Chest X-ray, AP view. Patient: 61 years old, sex M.
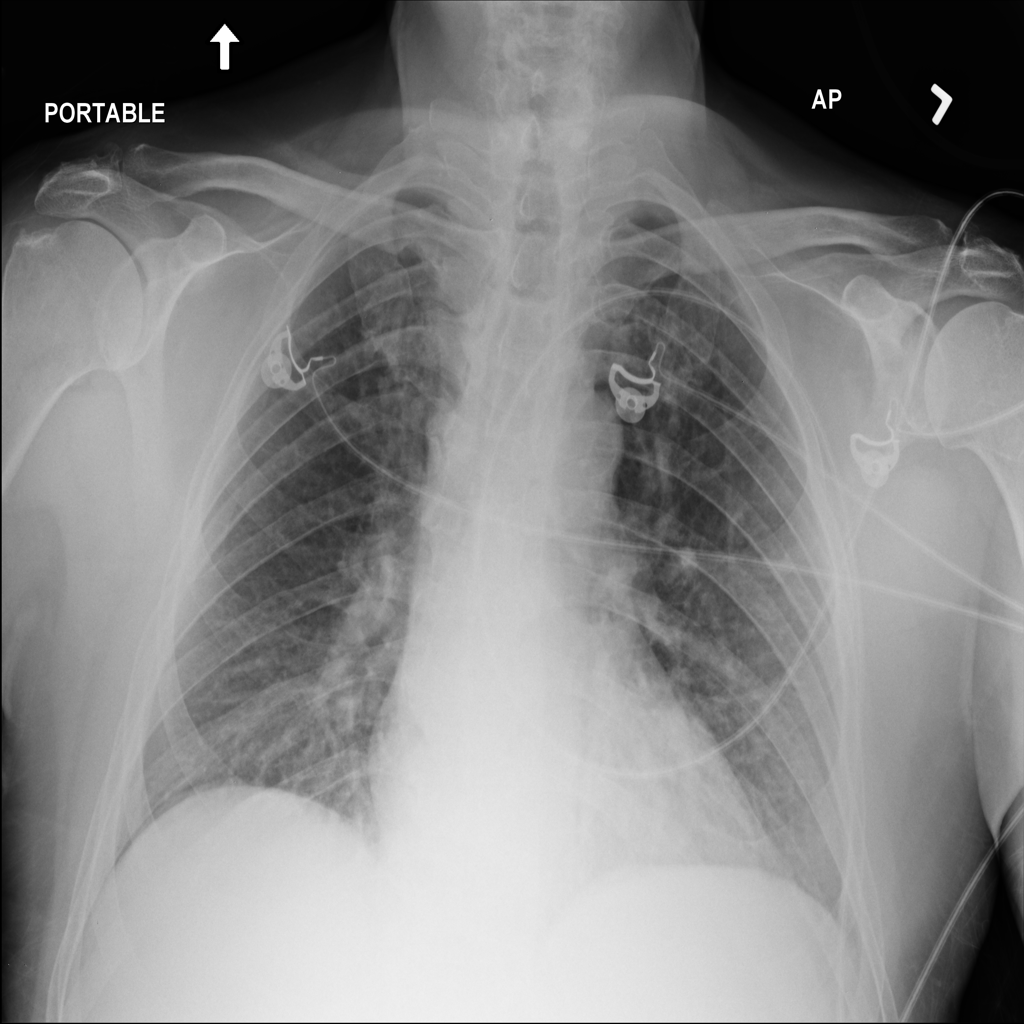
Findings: No Finding